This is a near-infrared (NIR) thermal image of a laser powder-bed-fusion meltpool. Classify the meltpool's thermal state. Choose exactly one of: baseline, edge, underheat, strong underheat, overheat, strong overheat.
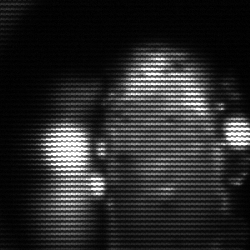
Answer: strong underheat